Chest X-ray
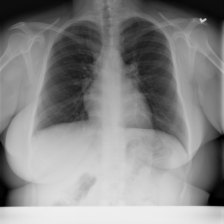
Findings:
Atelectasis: negative
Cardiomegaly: negative
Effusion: negative
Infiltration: negative
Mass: negative
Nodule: negative
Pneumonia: negative
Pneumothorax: negative
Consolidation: negative
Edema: negative
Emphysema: negative
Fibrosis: negative
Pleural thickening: negative
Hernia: negative